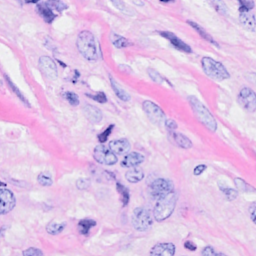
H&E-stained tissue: Breast